Question: How can I solve this problem?
> An exception of type 'System.NotSupportedException' occurred in
EntityFramework.SqlServer.dll but was not handled in user codeAdditional information: LINQ to Entities does not recognize the method
'System.Threading.Tasks.Task'1[Jahan.Blog.Model.Identity.User]
FindByIdAsync(Int32)' method, and this method cannot be translated
into a store expression.
'''
public virtual User User { get; set; }
private IQueryable<ArticleGridViewModel> Query()
{
ArticleRepository repository = new ArticleRepository();
IQueryable<ArticleGridViewModel> query = repository.FindAll().Select(article => new ArticleGridViewModel
{
Tags = article.ArticleTags.Where(c => c.ArticleId == article.Id).Select(b => b.Tag).Distinct().ToList(),
NumberOfComments = article.Comments.Count(c => c.ArticleId == article.Id),
AttachmentFiles =article.AttachmentFiles.Where(a => a.ArticleId == article.Id).Distinct().ToList(),
CreatedDate = article.CreatedDate,
IsActive = article.IsActive,
IsActiveNewComment = article.IsActiveNewComment,
LikeCounter = article.LikeCounter,
ModifiedDate = article.ModifiedDate,
RateCounter = article.RateCounter,
Title = article.Title,
UserId = article.UserId,
Comments = Comments.Where(c => c.ArticleId == article.Id).ToList(),
User = AppUserStore.Instance.FindByIdAsync(article.Id).Result, // The error happened because of this line of code.
});
return query;
}
public virtual IQueryable<ArticleGridViewModel> QueryByCriteria(Expression<Func<ArticleGridViewModel, bool>> predicate = null, params Expression<Func<ArticleGridViewModel, object>>[] includeProperties)
{
IQueryable<ArticleGridViewModel> items = Query();
if (includeProperties != null)
{
foreach (var includeProperty in includeProperties)
{
items = items.Include(includeProperty);
}
}
if (predicate != null)
return items.Where(predicate);
return items;
}
public virtual IEnumerable<ArticleGridViewModel> FindAll(Expression<Func<ArticleGridViewModel, bool>> predicate = null, params Expression<Func<ArticleGridViewModel, object>>[] includeProperties)
{
List<ArticleGridViewModel> result = QueryByCriteria(predicate, includeProperties).ToList();
return result;
}
'''

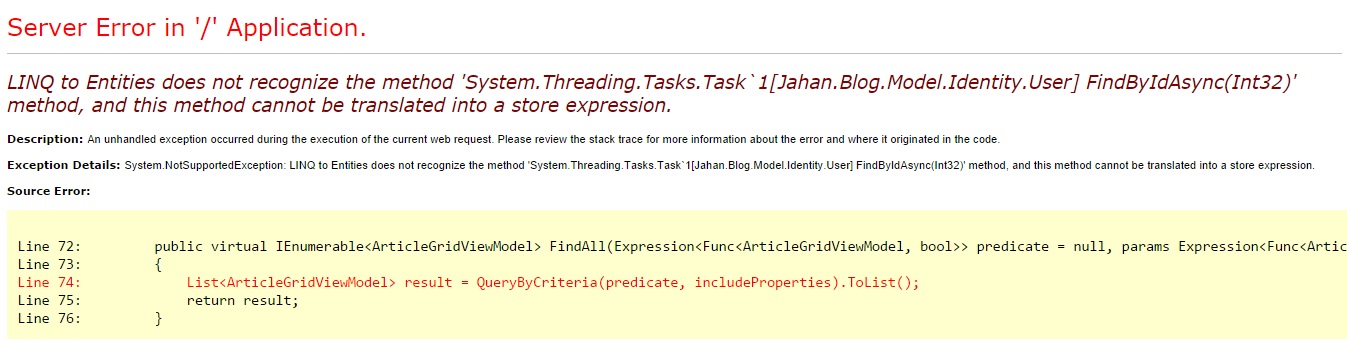
Answer: Everything inside of that '.Select(x=>)' statement must be able to be converted to a SQL expression. That is why trying to use '.ToString()' (an example) can fail with the same error in some instances.
Basically, EF has no idea how to translate an object of System.Threading.Tasks.Task to a SQL statement.
Given you are trying to call this with values retrieved from the query, you will most likely need to either
1. Loop over the results from the .Select() method and run this function for each result to set the User property or,
2. Implement the logic yourself in that line as opposed to calling a function, like you have in other places with your where clauses.